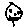
Label: smiley face